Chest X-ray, PA view. Patient: 76 years old, sex M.
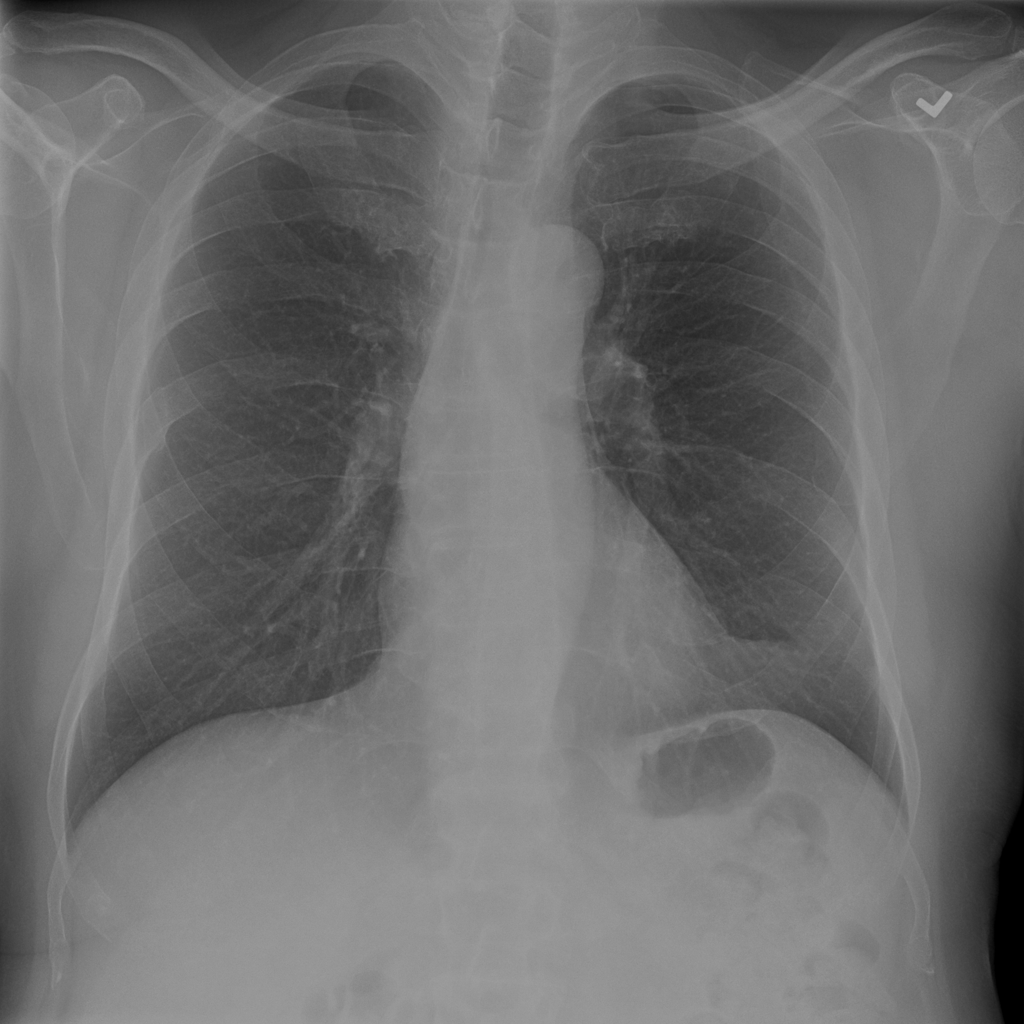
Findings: No Finding